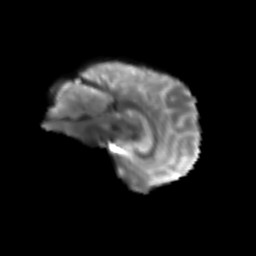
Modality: T2w
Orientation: sagittal
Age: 67
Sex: female
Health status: ill
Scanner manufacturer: siemens
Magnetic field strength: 3 T
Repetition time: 8.7 s
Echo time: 0.11 s